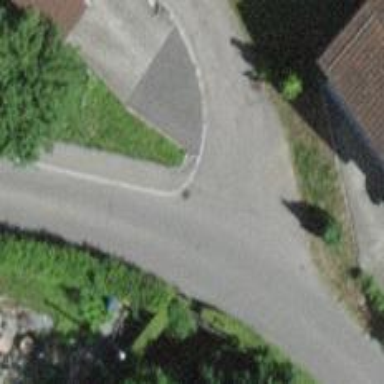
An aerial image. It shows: Sidewalk.